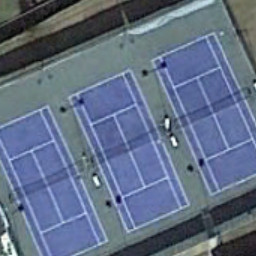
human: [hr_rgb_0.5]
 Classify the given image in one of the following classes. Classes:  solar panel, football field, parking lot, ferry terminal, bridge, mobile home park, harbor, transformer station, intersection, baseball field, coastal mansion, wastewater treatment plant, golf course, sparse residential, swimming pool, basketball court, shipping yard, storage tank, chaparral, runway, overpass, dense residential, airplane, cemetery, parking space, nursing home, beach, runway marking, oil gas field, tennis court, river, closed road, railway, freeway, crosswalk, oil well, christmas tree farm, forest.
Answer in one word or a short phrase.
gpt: tennis court